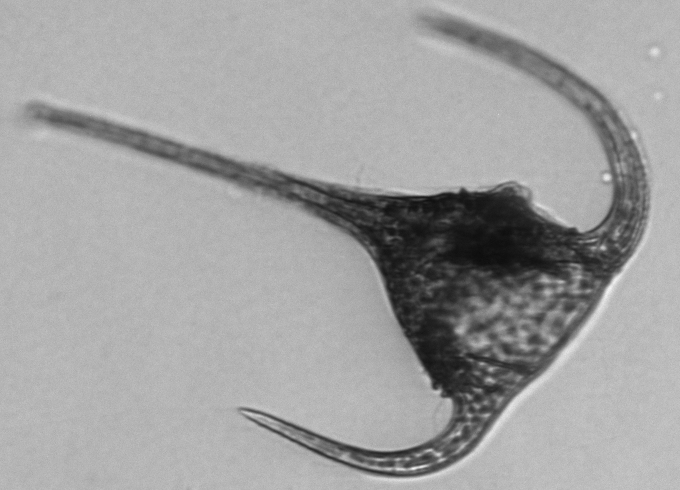
Label: Tripos